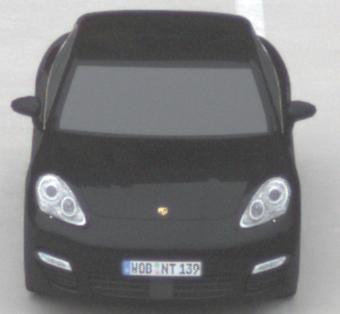
Make: Porsche
Model: Panamera
Detailed model: Panamera (970)
Model produced from: 2010/05
Model produced until: 2013/04
Doors: 5
Color: black
Road condition: dry road
Daytime: midday
Contrast: low contrast